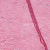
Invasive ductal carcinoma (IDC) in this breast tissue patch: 1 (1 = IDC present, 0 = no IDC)